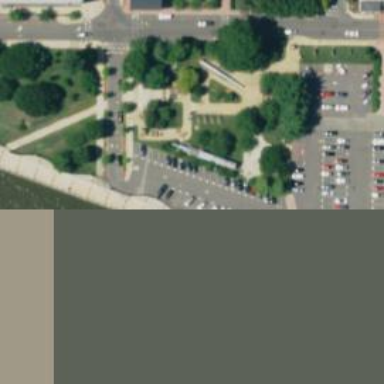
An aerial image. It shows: Historical war memorial.